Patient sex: F
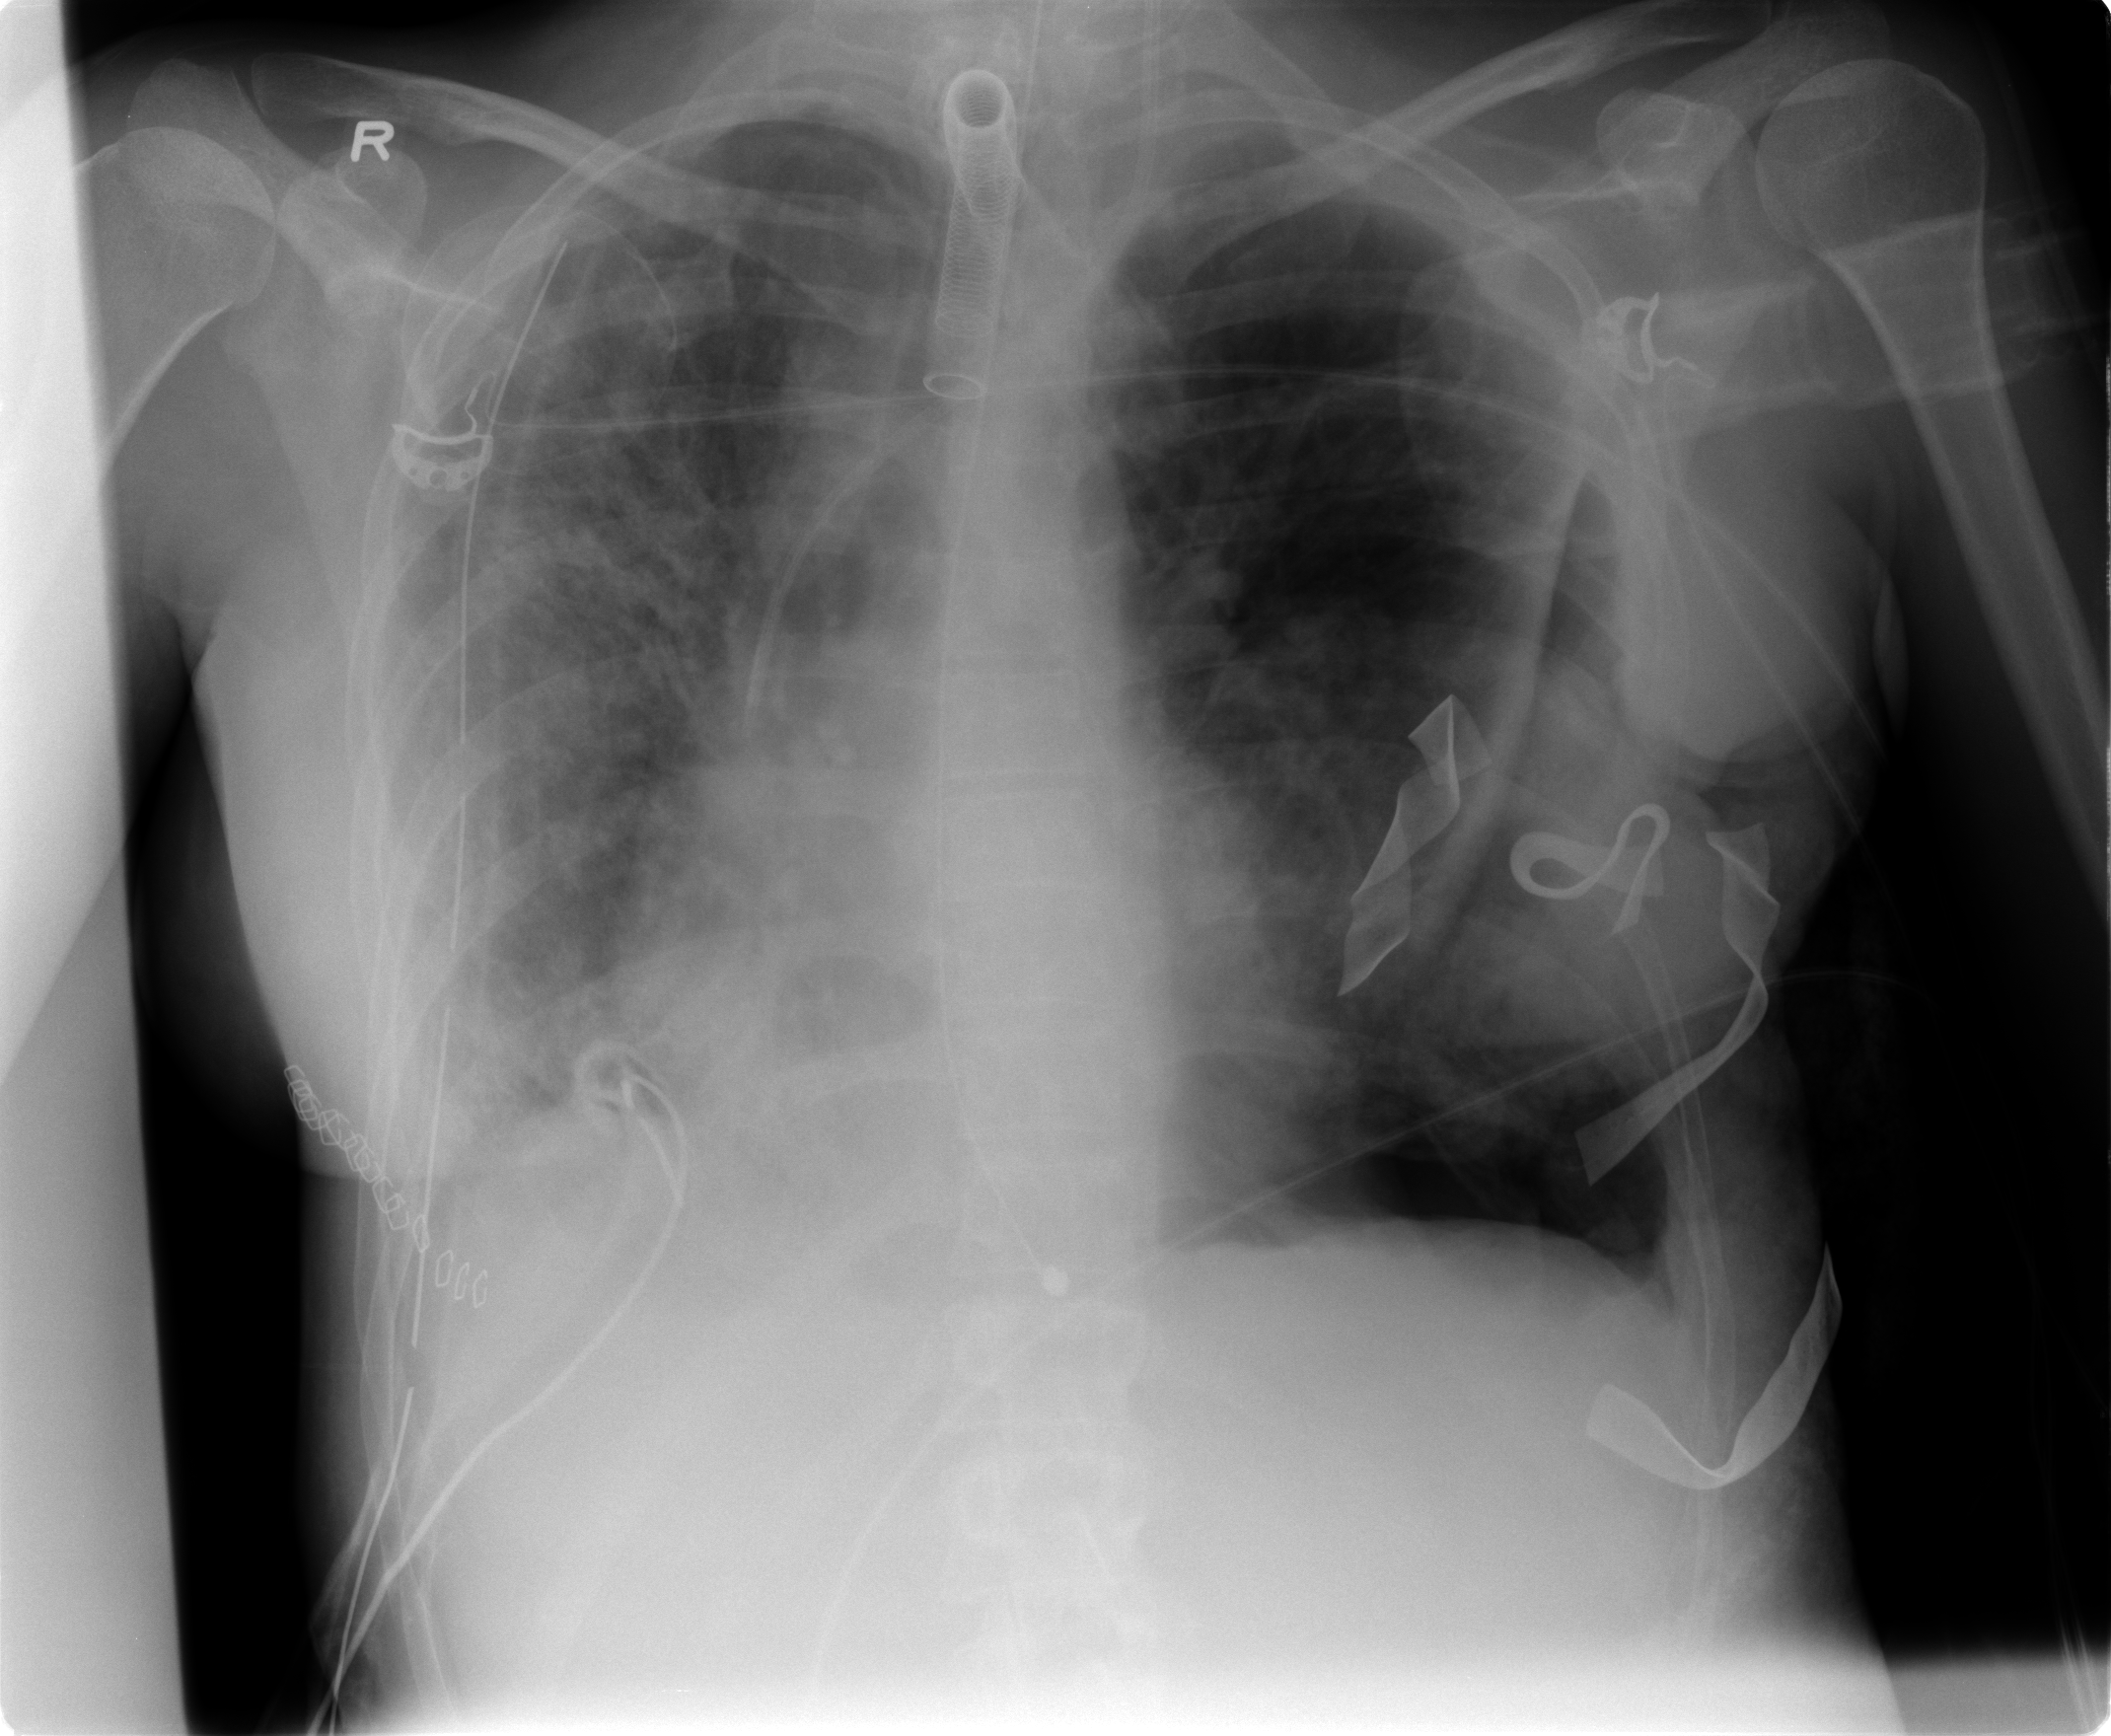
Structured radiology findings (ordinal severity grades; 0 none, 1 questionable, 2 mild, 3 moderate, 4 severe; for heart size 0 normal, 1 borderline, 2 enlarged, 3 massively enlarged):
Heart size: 0
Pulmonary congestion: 1
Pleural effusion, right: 2
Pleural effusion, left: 1
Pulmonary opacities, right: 2
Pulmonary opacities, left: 2
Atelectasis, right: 2
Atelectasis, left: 2